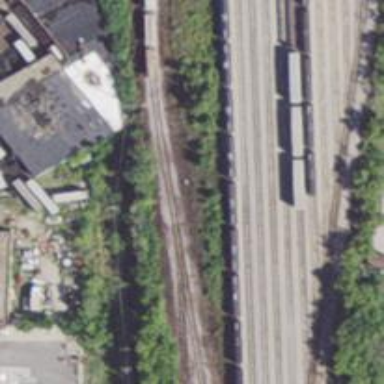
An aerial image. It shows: Abandoned railway yard is depicted.